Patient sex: M
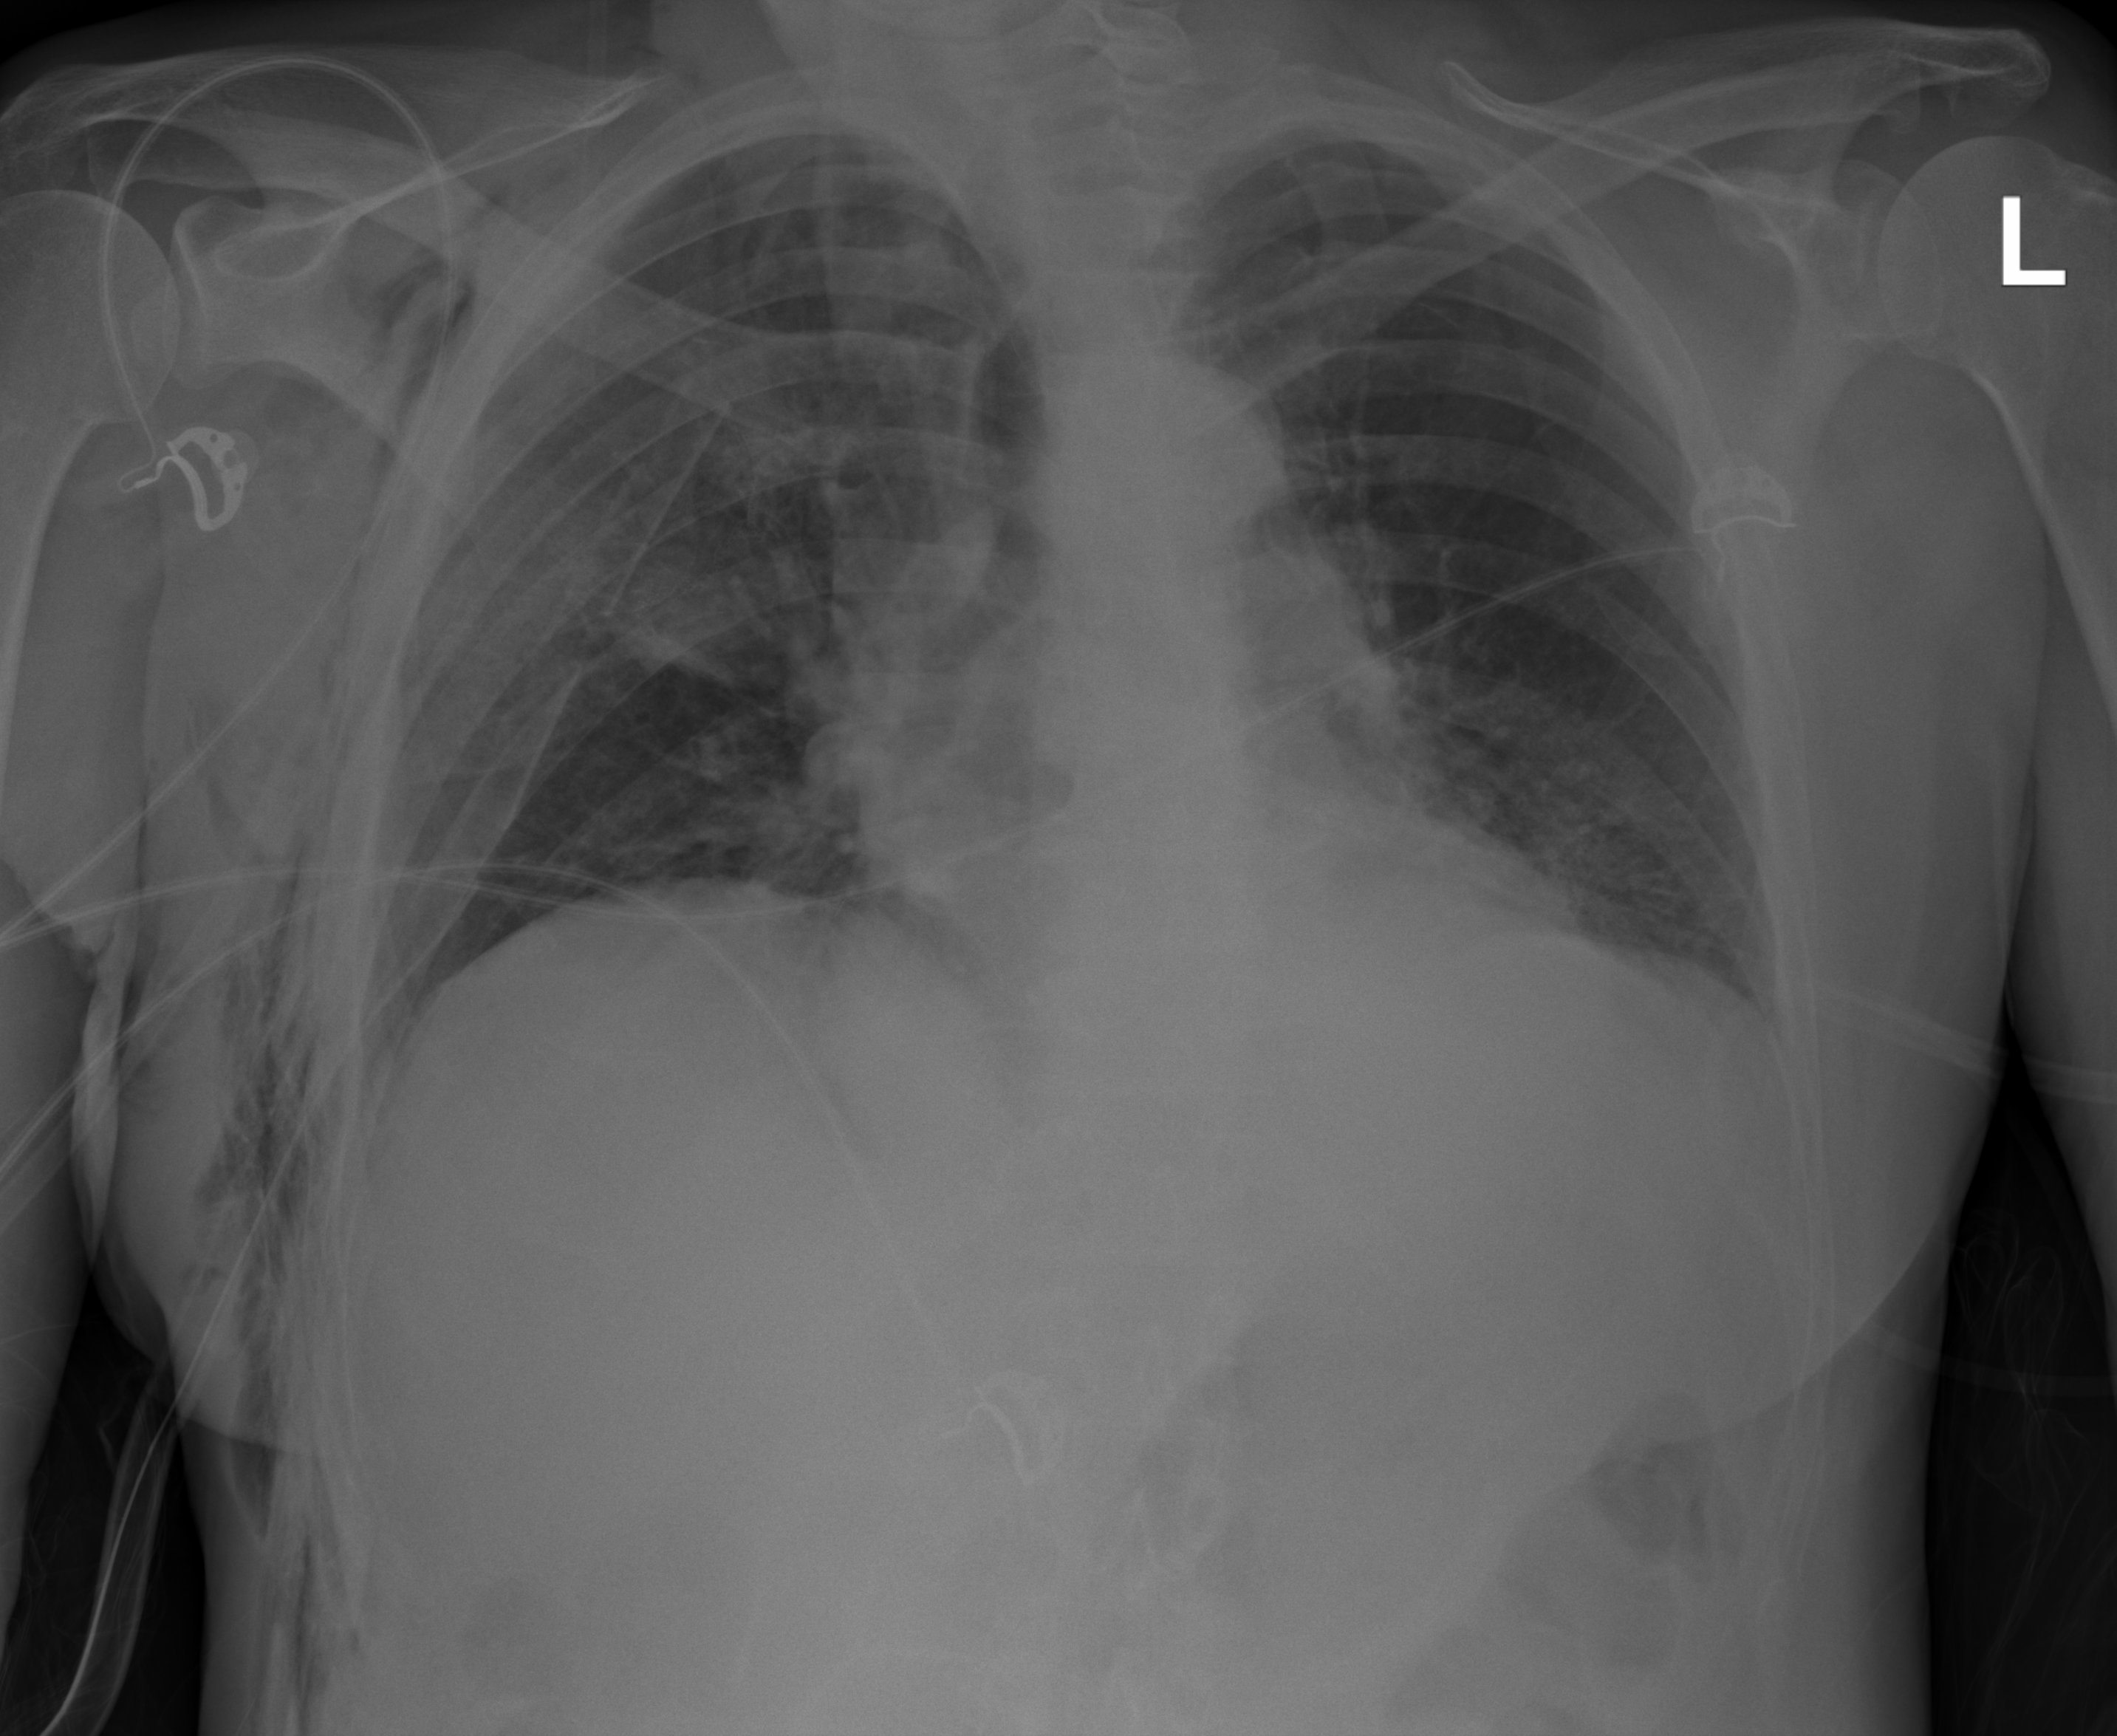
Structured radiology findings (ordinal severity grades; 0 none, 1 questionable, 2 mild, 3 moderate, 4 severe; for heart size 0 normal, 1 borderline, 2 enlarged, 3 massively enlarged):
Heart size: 0
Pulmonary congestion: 0
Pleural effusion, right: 0
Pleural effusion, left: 0
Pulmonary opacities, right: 0
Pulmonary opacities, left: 0
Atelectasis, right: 2
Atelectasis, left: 2